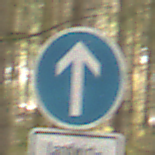
Verkehrszeichen: VorgeschriebeneFahrtrichtungGeradeaus
Zusatzzeichen unten: BesondereFahrzeugeUndTransportgueter6
Umgebung: Outdoor, Nature
Tageszeit: MorningAfternoon
Wetter: Overcast
Licht: Natural
Jahreszeit: Winter
Kontrast: LowContrast